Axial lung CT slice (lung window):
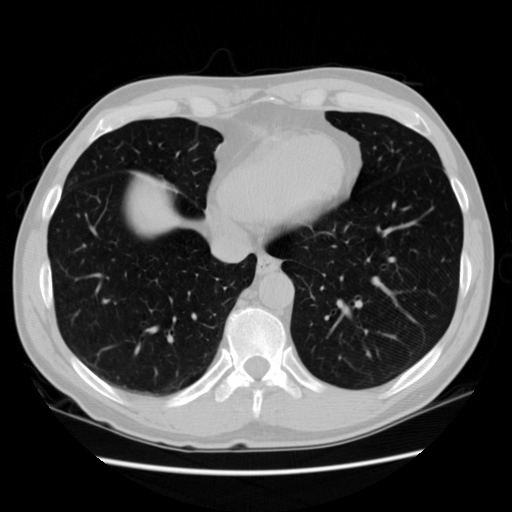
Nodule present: no